Question: I'm currently working with a dataset with a fairly unusual setup. I'm trying to sum the number of responses based on the course and question ID for 40k+ entries. Each question is broken into four response categories. I'm trying to sum the number of responses for each question so I can then break down the response percentage per question, per course. In the example below I'm trying to sum 6+1, 5+2, 5+2, 4+3, etc. But I have hundreds of course names, each with question IDs ranging from 1 to 26.

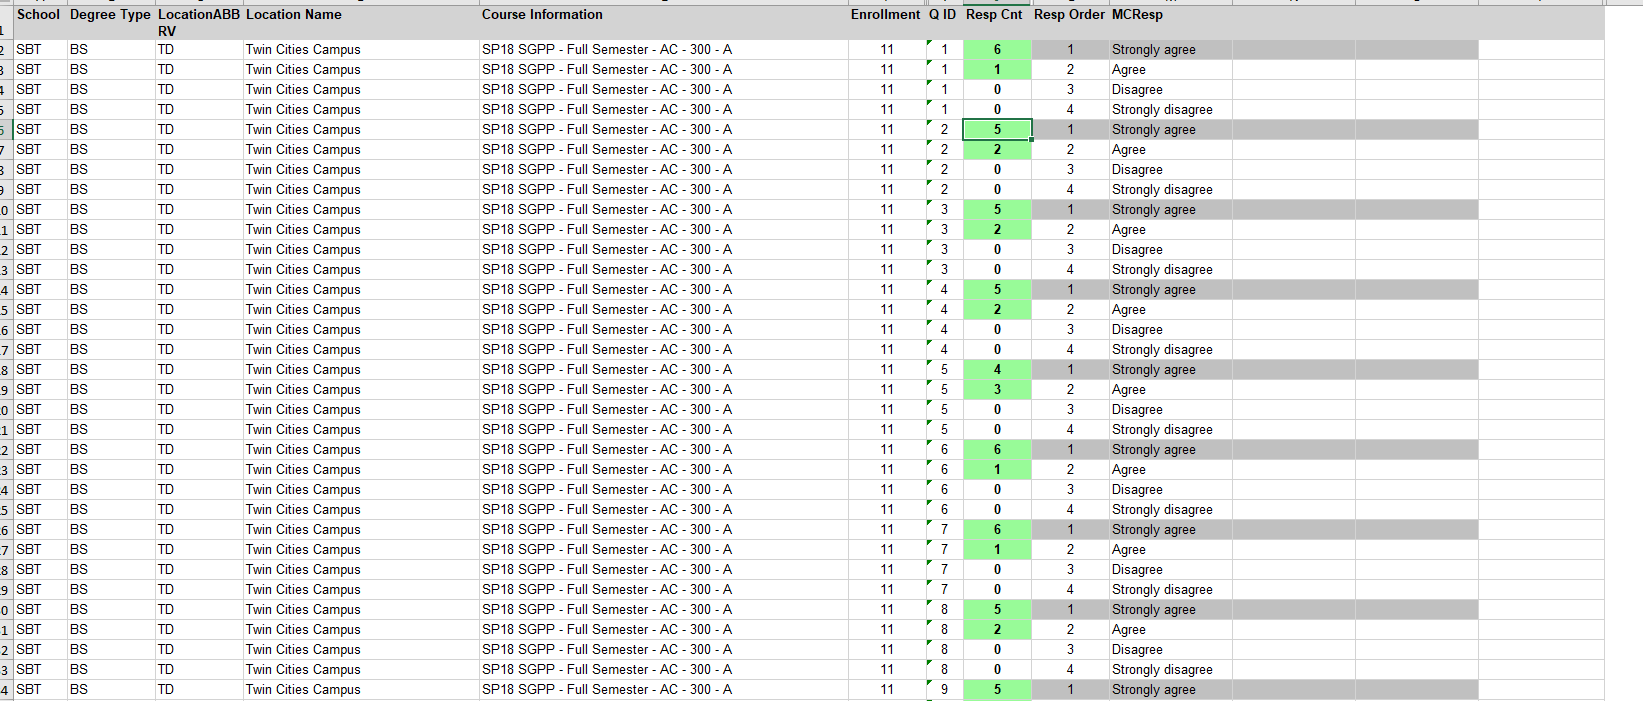
Answer: Like @Scott Craner said, I believe a pivot table would do the trick for you here:
<URL>
The percentage column would be another instance of "Resp Cnt", where you show values as a % of Parent Row Total.